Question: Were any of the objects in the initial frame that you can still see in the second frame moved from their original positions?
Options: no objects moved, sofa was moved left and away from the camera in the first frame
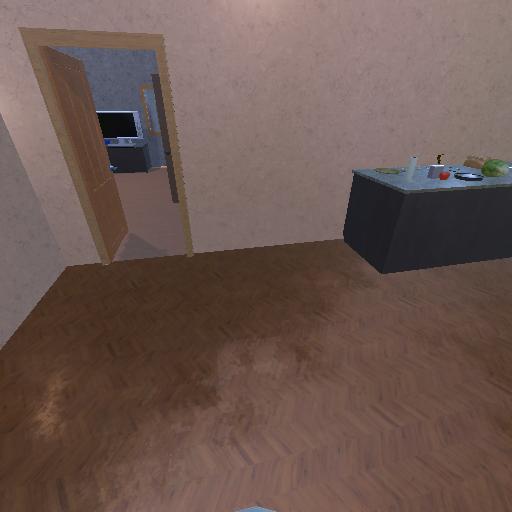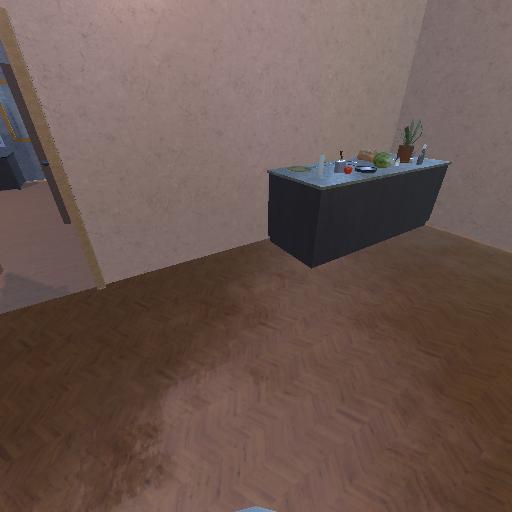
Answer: no objects moved